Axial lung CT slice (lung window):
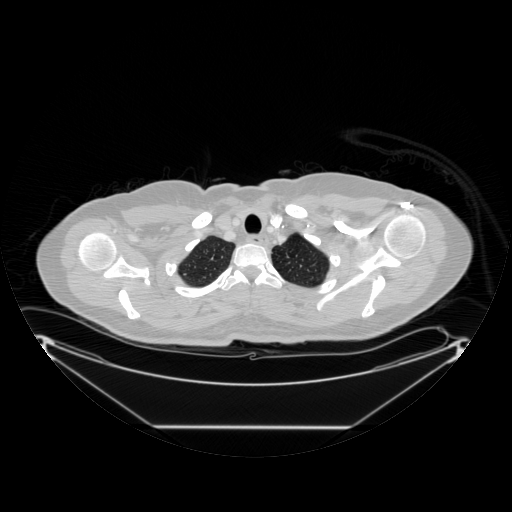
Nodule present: no